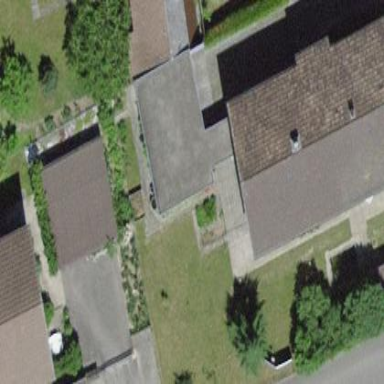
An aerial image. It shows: Garage.